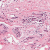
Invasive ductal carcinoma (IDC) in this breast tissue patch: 1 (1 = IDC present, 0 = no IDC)